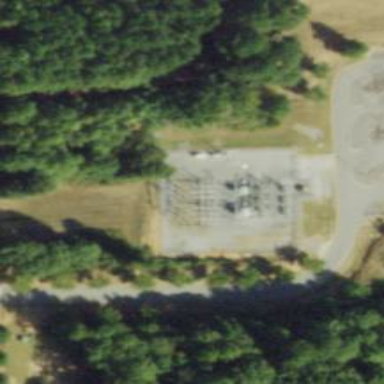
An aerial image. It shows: Distribution level power substation enclosed by fence.